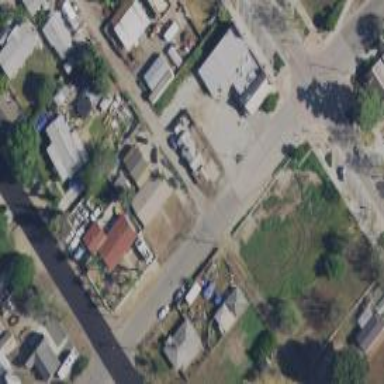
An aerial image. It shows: Alleyway designated as service road.